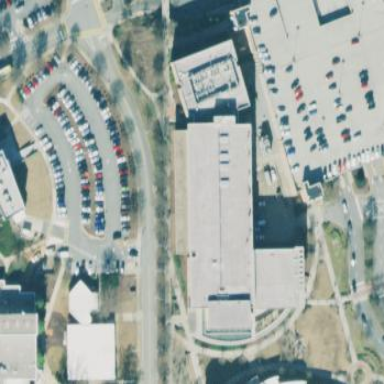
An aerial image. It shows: University building.